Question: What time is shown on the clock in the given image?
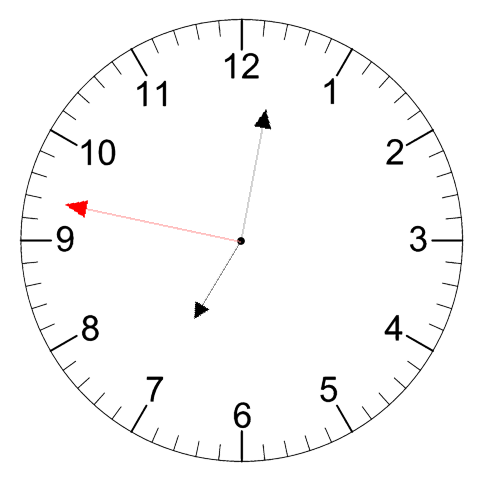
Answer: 07:01:47